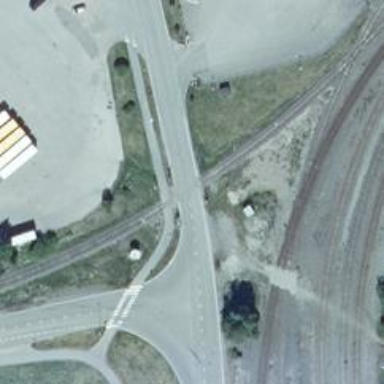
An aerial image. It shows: Level crossing with lights on the railway.